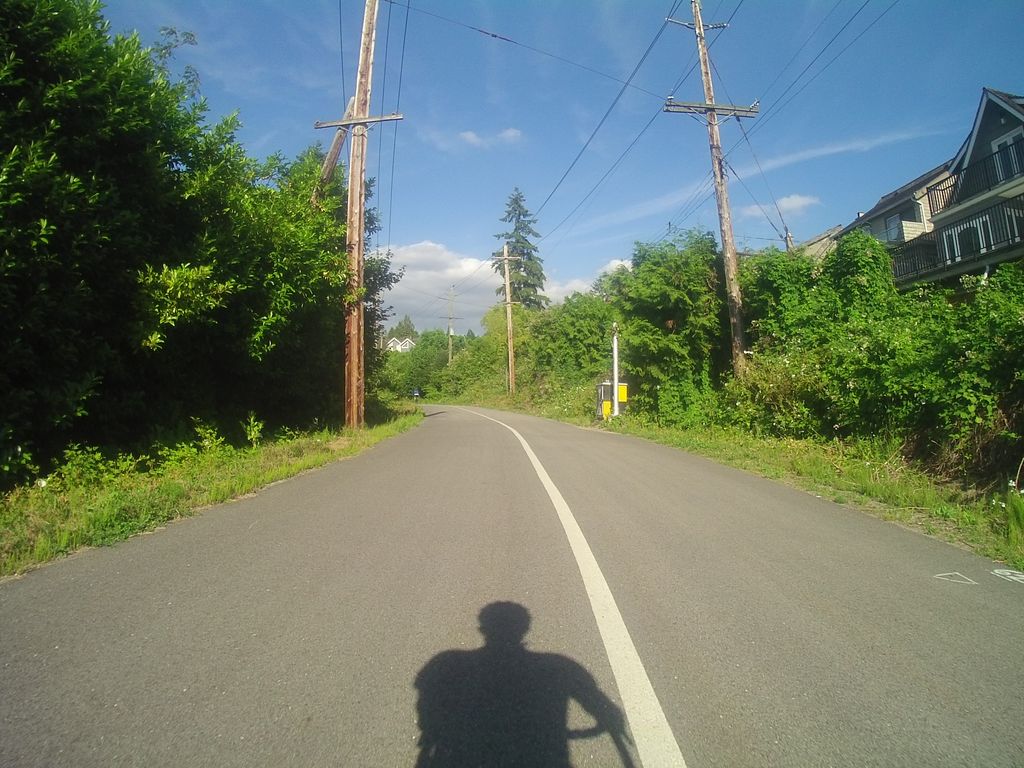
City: vancouver